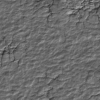
Label: not_dusty